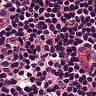
Metastatic tissue present: no